【题型】解答题　【知识点】解析几何　【难度】medium
我们把由半椭圆 $\dfrac{x^2}{a^2} + \dfrac{y^2}{b^2} = 1 (x \ge 0)$ 与半椭圆 $\dfrac{y^2}{b^2} + \dfrac{x^2}{c^2} = 1 (x \le 0)$ 合成的曲线称作“果圆”，其中 $a^2 = b^2 + c^2, a > 0, b > c > 0$. 如图，点 $F_0, F_1, F_2$ 分别是相应椭圆的焦点，$A_1, A_2$ 和 $B_1, B_2$ 分别是“果圆”与 $x$ 轴、$y$ 轴的交点.

(1) 若 $\triangle F_0F_1F_2$ 是边长为 1 的等边三角形，求“果圆”的方程；

(2) 在 (1) 条件下，$P$ 为半椭圆 $\dfrac{y^2}{b^2} + \dfrac{x^2}{c^2} = 1 (x \le 0)$ 上的任意一点，$M$ 点坐标为 (1, 0)，求 $|PF_0| + |PF_1|$ 最大值以及 $|PM|$ 最小值；

(3) 当 $|A_1A_2| > |B_1B_2|$ 时，求 $\dfrac{b}{a}$ 的取值范围.

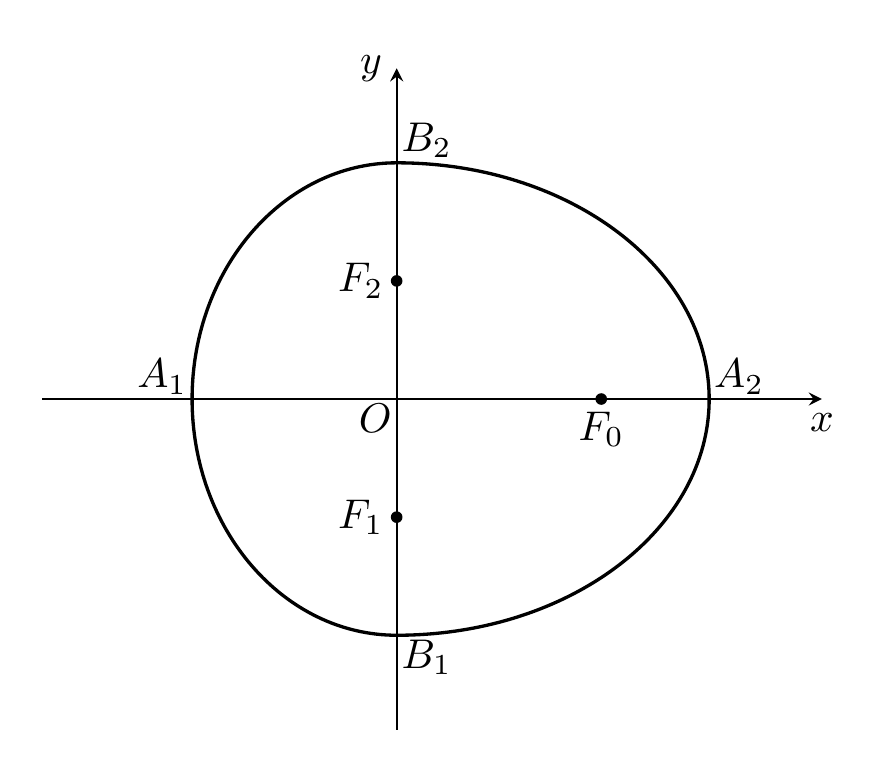
【解答】
【答案】 (1) $\dfrac{x^2}{7/4} + y^2 = 1 (x \ge 0), \dfrac{x^2}{3/4} + y^2 = 1 (x \le 0)$

(2) $|PM|_{\min} = \sqrt{2}, |PF_0| + |PF_1|$ 最大值为 3

(3) $\dfrac{b}{a} \in (\dfrac{\sqrt{2}}{2}, \dfrac{4}{5})$

【分析】 (1) 根据 $\triangle F_0F_1F_2$ 是边长为 1 的等边三角形可得 $c$ 的值，结合 $a, b, c$ 的关系即可得结果；

(2) 由两点间距离公式结合二次函数性质计算可求 $|PM|$ 最小值，结合椭圆的定义可求 $|PF_0| + |PF_1|$ 的最大值；

(3) 将 $|A_1A_2|$ 和 $|B_1B_2|$ 分别用 $a, b, c$ 表示，结合 $b > c > 0$ 即可得结果；

【详解】 (1) 因为 $\triangle F_0F_1F_2$ 是边长为 1 的等边三角形，

所以 $c = \dfrac{\sqrt{3}}{2}, a^2 - b^2 = \dfrac{3}{4}, b^2 - c^2 = \dfrac{1}{4}$，

所以 $b^2 = 1, a^2 = \dfrac{7}{4}$，

故“果圆”的方程为 $\dfrac{x^2}{7/4} + y^2 = 1 (x \ge 0), \dfrac{x^2}{3/4} + y^2 = 1 (x \le 0)$；

(2) 由 (1) 可知：$F_0(\dfrac{\sqrt{3}}{2}, 0), F_1(0, -\dfrac{1}{2}), F_2(0, \dfrac{1}{2})$，

可设 $P(x_0, y_0), (-\dfrac{\sqrt{3}}{2} \le x_0 \le 0)$，满足 $\dfrac{x_0^2}{3/4} + y_0^2 = 1 (x \le 0)$，

则 $|PM| = \sqrt{(x_0 - 1)^2 + y_0^2} = \sqrt{-\dfrac{1}{3}x_0^2 - 2x_0 + 2}$，

因为 $-\dfrac{\sqrt{3}}{2} \le x_0 \le 0$，由二次函数的性质易知：当 $x_0 = 0$ 时，$|PM|$ 取得最小值，

即 $|PM|_{\min} = \sqrt{2}$，

因为 $|PF_2| + |PF_1| = 2$，所以 $|PF_0| + |PF_1| = 2 + |PF_0| - |PF_2| \le 2 + |F_0F_2|$，当 $P, F_0, F_2$ 三点共线取等号，

又 $|F_0F_2| = 1$，所以 $|PF_0| + |PF_1| \le 2 + |F_0F_2| = 3$，即 $|PF_0| + |PF_1|$ 最大值为 3；

(3) 又 $a^2 = b^2 + c^2, a > 0, b > c > 0$，因此 $a^2 < 2b^2 \Rightarrow \dfrac{b}{a} > \dfrac{\sqrt{2}}{2}$，

因为 $|A_1A_2| > |B_1B_2|$，所以 $a + c > 2b$，即 $c > 2b - a$，即 $\sqrt{a^2 - b^2} > 2b - a$，

因为 $a < \sqrt{2}b < 2b$，所以 $2b - a > 0$，

所以 $a^2 - b^2 > (2b - a)^2 = 4b^2 - 4ab + a^2$，化简得 $\dfrac{b}{a} < \dfrac{4}{5}$，

所以 $\dfrac{b}{a} \in (\dfrac{\sqrt{2}}{2}, \dfrac{4}{5})$.